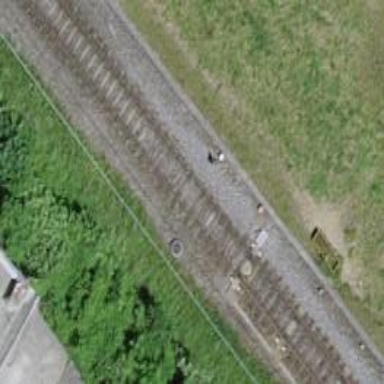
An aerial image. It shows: Railway switch.